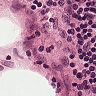
Metastatic tissue present: no